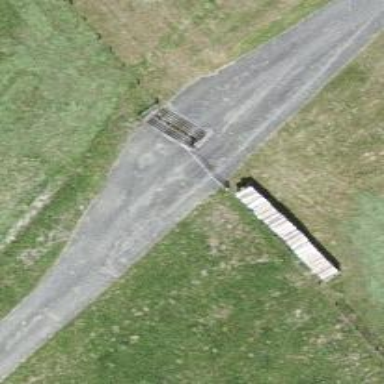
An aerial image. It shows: Cattle grid barrier.